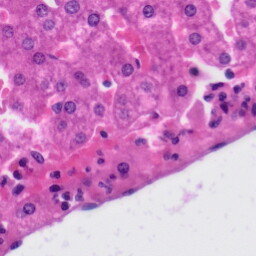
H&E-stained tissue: Liver